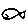
Label: fish